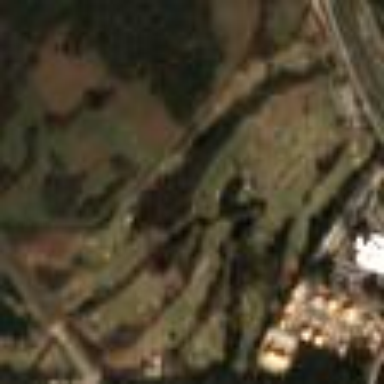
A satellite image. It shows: Golf course surrounded by greenery.